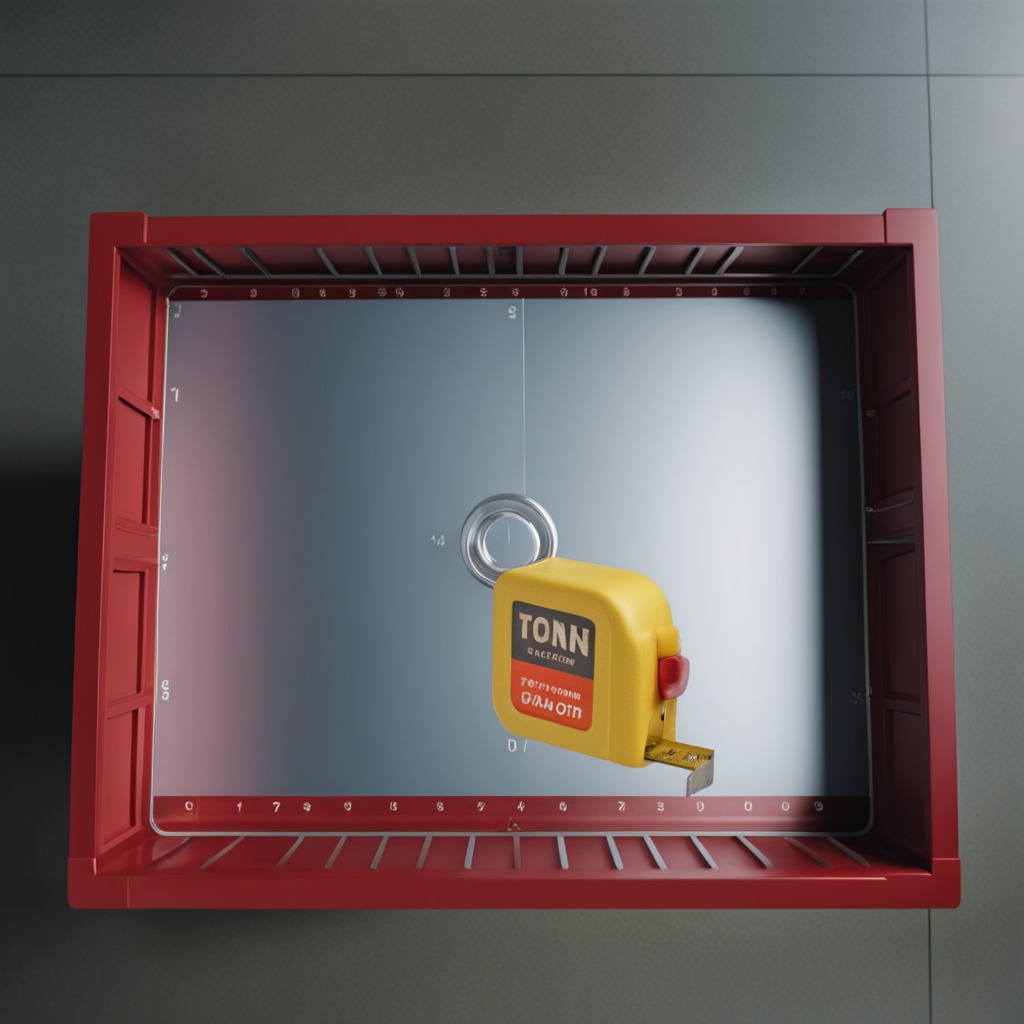
A measuring tape is lying on the toolbox surface in an airplane hangar workshop.